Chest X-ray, PA view. Patient: 54 years old, sex F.
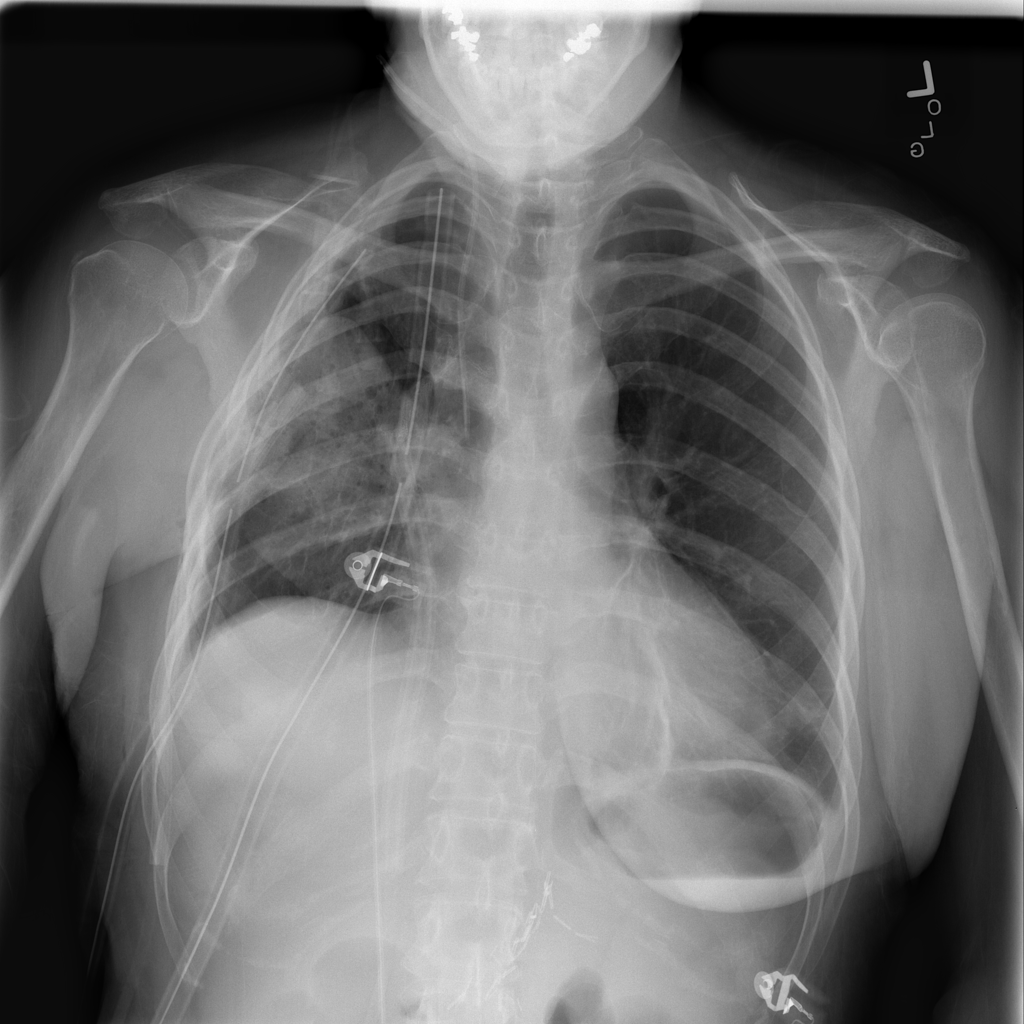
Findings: Atelectasis, Pneumothorax